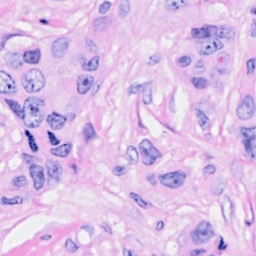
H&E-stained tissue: Breast